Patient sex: M
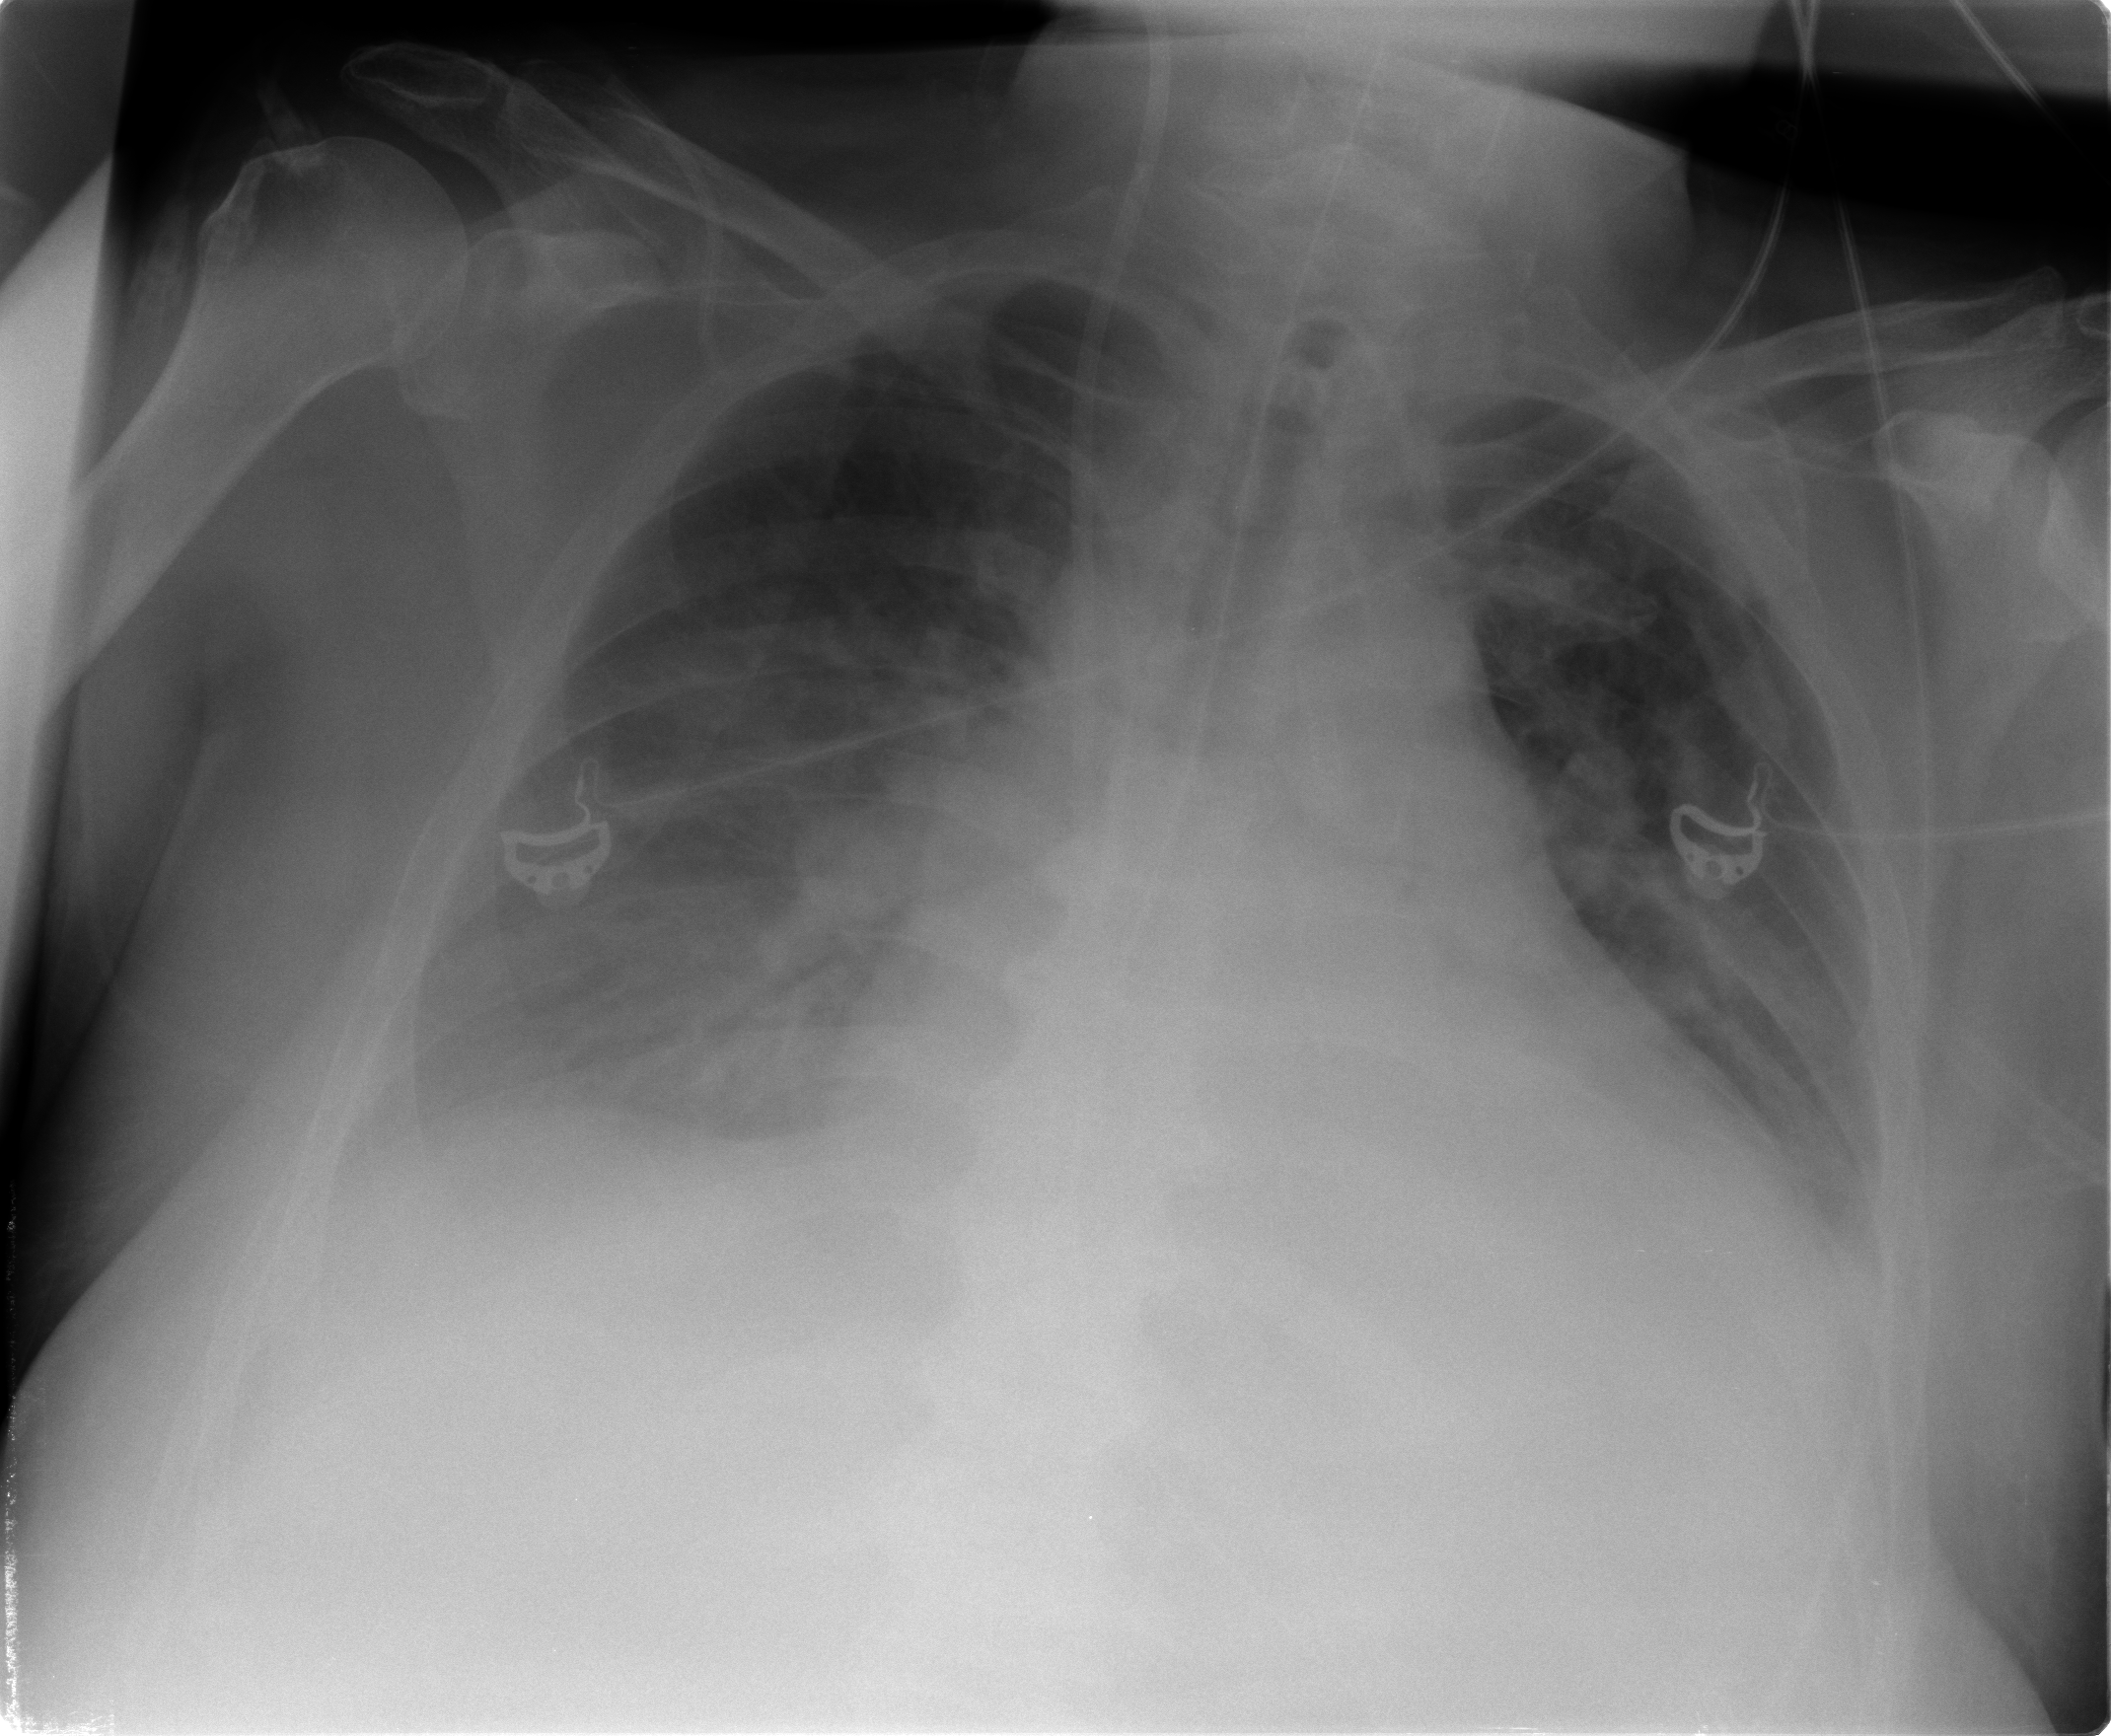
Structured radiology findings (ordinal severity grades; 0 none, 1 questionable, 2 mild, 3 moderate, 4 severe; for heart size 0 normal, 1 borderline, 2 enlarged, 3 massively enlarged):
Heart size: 2
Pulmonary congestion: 2
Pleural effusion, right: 2
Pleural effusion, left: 2
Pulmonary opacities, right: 0
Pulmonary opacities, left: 2
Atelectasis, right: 2
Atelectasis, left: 2